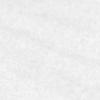
Label: no_change